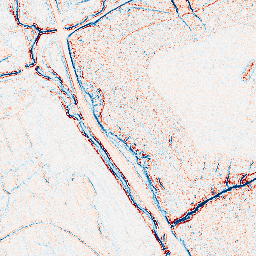
Category: edge_preserving
Decomposition family: bilateral
Decomposition parameters: d: 5
sigma_color: 100
sigma_space: 75
Upsampling method: sinc_hamming
Upsampling parameters: scale: 4
kernel_size: 16
Upsampling scale: 4